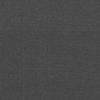
Label: dusty